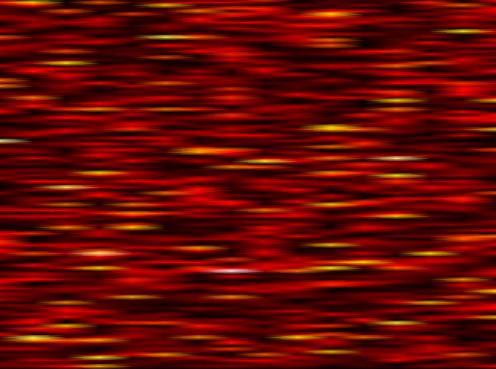
Label: WOLA